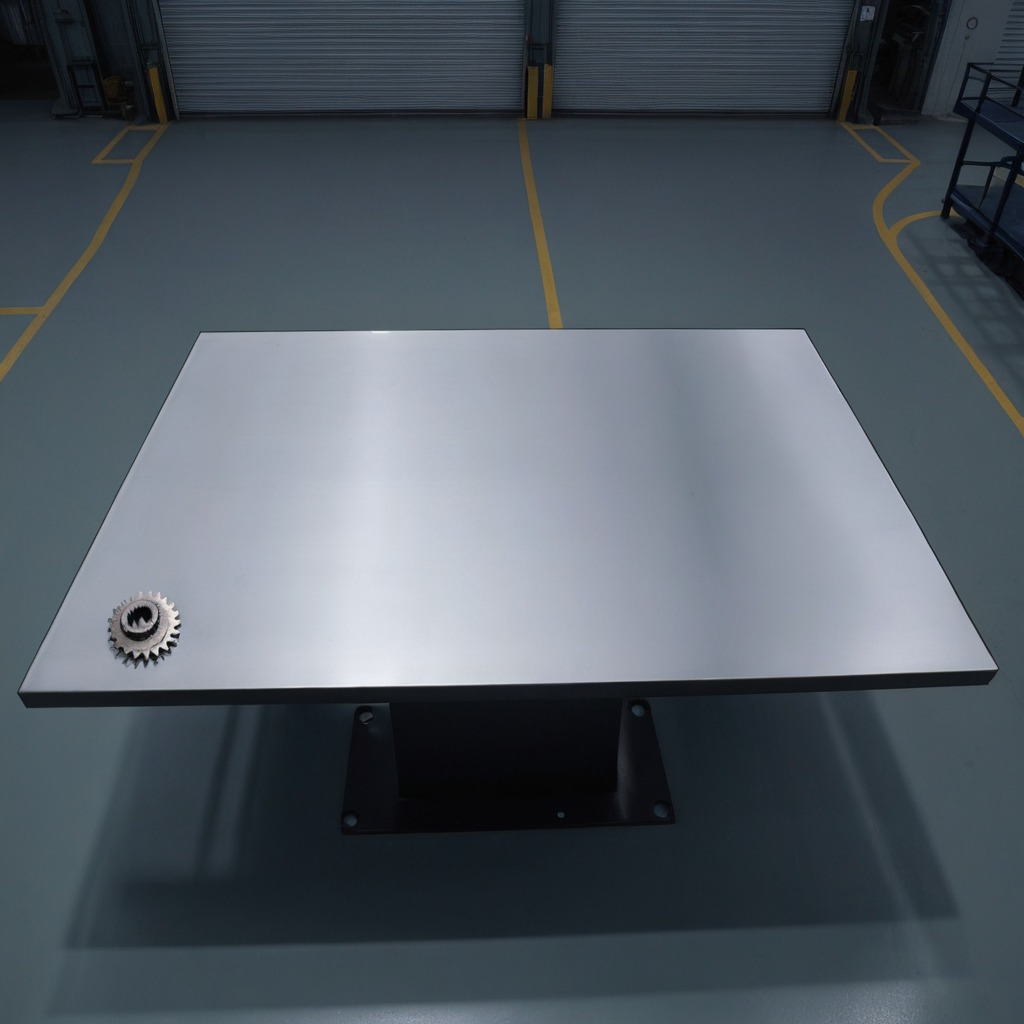
A steel gear with teeth is lying on the clean empty table in a basement in the evening.